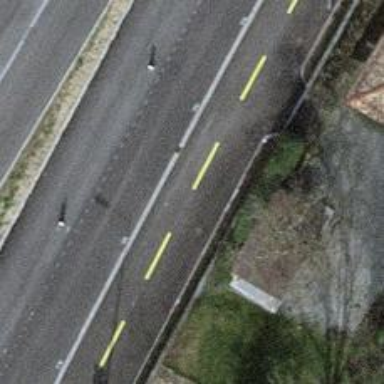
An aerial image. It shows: Asphalt cycleway with asphalt sidewalk.